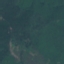
Land use / land cover: Forest